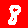
Digit: 8